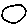
Label: circle